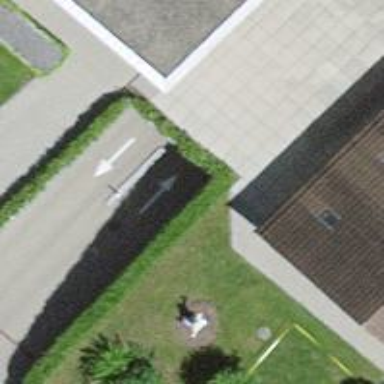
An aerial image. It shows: Parking entrance.